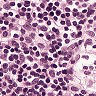
Metastatic tissue present: no